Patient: sex M, age 23
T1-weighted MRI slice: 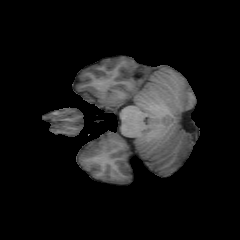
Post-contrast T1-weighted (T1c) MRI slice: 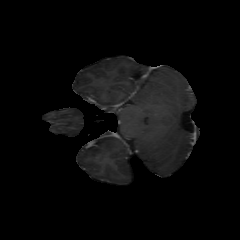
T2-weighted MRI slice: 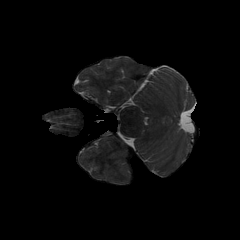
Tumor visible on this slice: no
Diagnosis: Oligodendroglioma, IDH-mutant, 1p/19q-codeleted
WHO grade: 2